高一 · 立体几何学
已知一个空间几何体的三视图及部分数据如图所示, 则该几何体的体积是 ( )

正视图

侧视图

俯视图
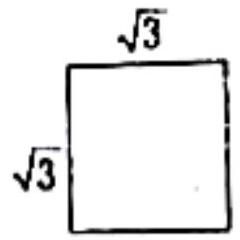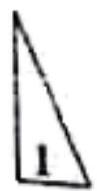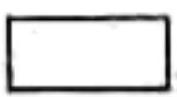
A. 1
B. $\frac{3}{2}$
C. 2
D. 3
答案: B
解析: 【分析】

通过三视图可以知道该几何体是底面是直角三角形的直三棱柱, 根据棱柱的体积公式,直接求解。

【详解】

通过三视图可知, 该几何体是直三棱柱, 其底面是直角边边长分别为 $\sqrt{3}, 1$ 的直角三角形, 高为 $\sqrt{3}, \therefore V=S h=\frac{1}{2} \times \sqrt{3} \times 1 \times \sqrt{3}=\frac{3}{2}$, 故本题选 B。

【点睛】

本题考查了通过三视图判断出几何体的形状、并求出其体积。